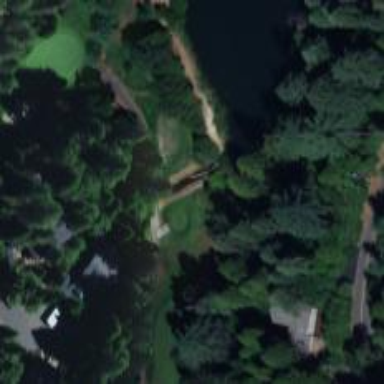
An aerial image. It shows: Footway road that serves as bridge over golf path.